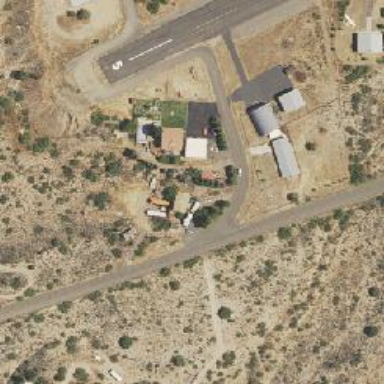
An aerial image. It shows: Residential road near airport taxiway.